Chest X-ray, PA view. Patient: 20 years old, sex F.
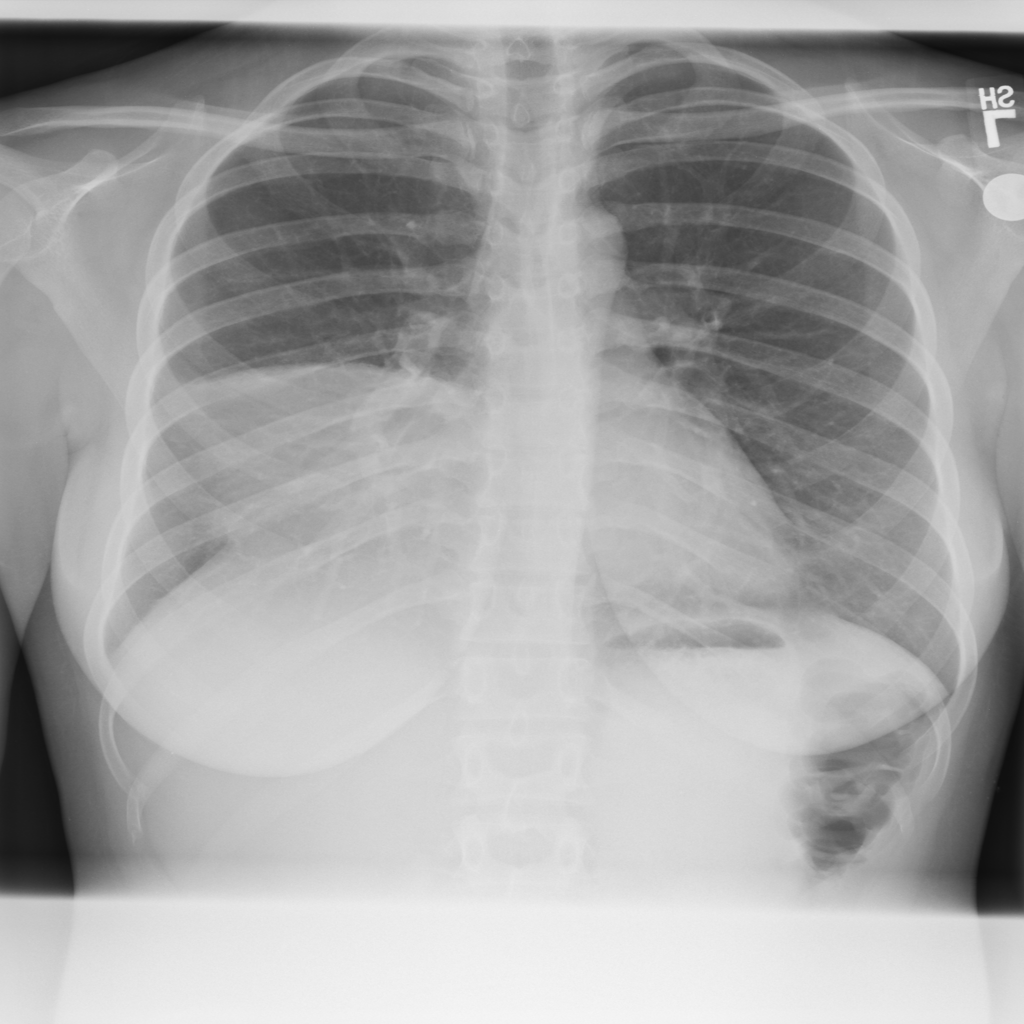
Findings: Consolidation